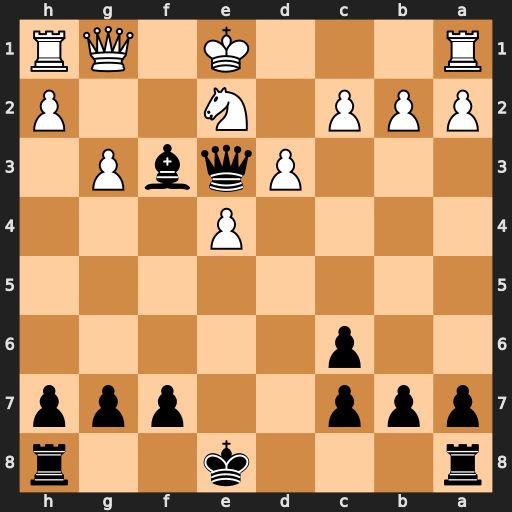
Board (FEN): r3k2r/ppp2ppp/2p5/8/4P3/3PqbP1/PPP1N2P/R3K1QR
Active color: b
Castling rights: KQkq
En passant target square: -
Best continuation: Qxe2#